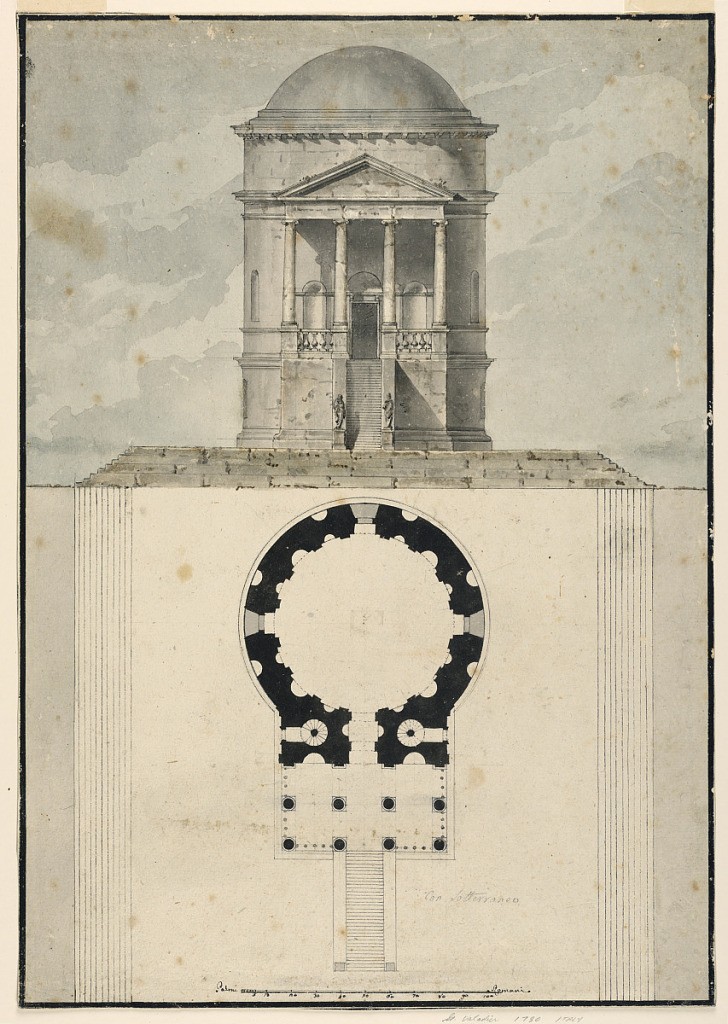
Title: A Classical Temple
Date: ca. 1780
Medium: Pen and black ink, brush and watercolor, over black chalk on paper
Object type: Drawing
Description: Elevation and plan, one above the other, of a Classical temple.  The building is located on a platform and reached via steps (nine in total).  A narrow, steep flight of stairs leads to the door. There are two statues located at the foot of the stairs.  Portico with two rows of four Ionic columns and a triangular pediment.  Above, a high drum and a dome. The plan portion of the drawing shows the temple on a large platform.